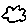
Label: cloud